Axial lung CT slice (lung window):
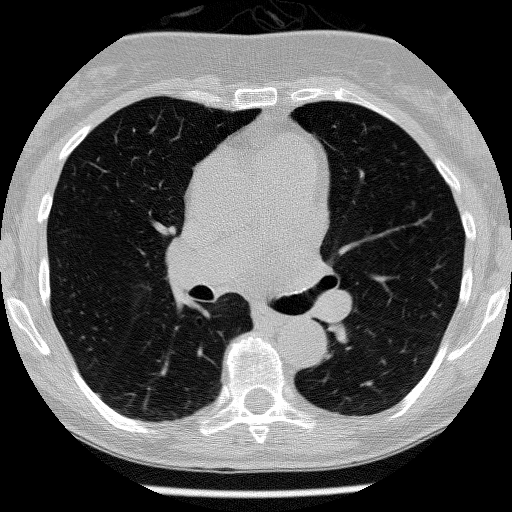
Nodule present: no